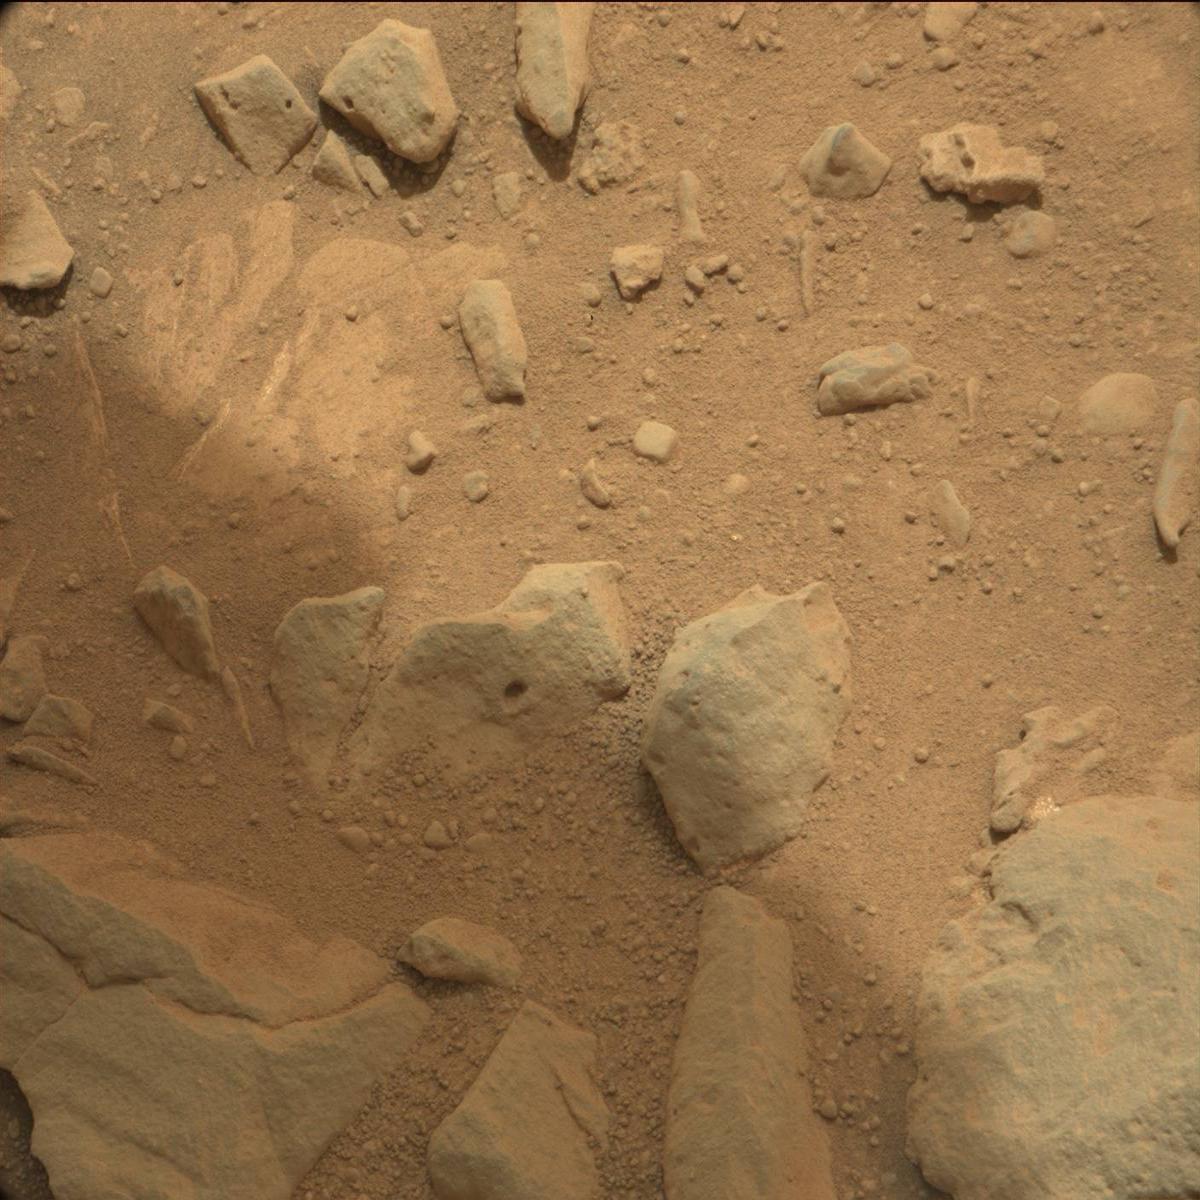
Terrain classes present: Bedrock, Rock, Sand / Soil